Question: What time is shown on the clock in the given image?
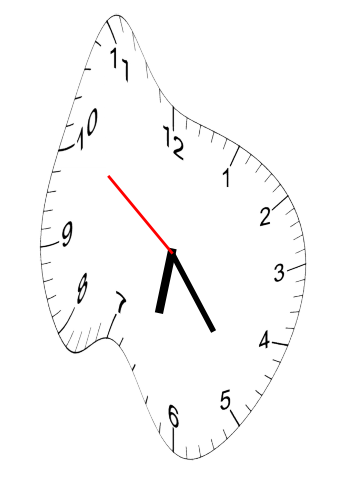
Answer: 06:23:51